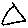
Label: square